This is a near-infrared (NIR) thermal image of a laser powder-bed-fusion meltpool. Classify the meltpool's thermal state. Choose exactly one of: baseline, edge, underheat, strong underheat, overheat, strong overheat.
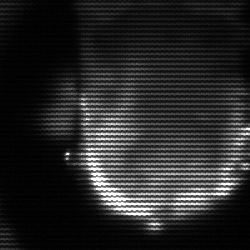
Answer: baseline